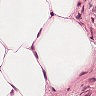
Metastatic tissue present: no